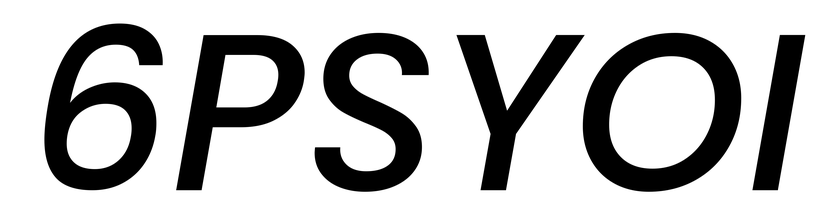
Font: Poppins-MediumItalic